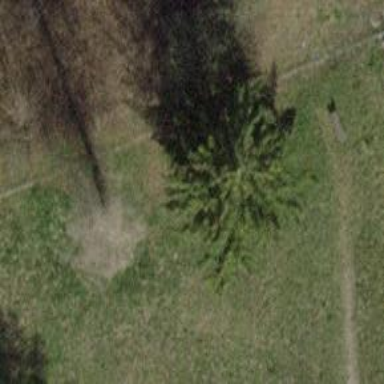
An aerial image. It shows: Needle-leaved tree in its natural environment.